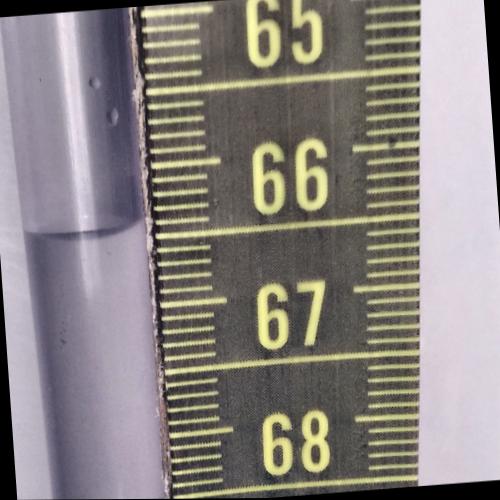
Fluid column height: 66.4 cm